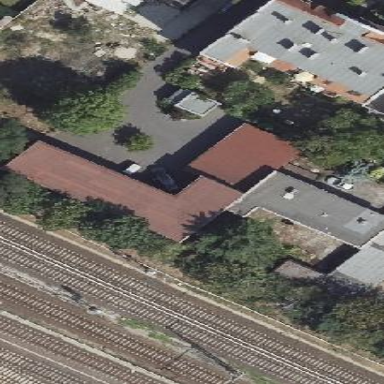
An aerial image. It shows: Commercial building with gabled roof.